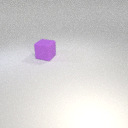
large purple rubber cube